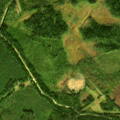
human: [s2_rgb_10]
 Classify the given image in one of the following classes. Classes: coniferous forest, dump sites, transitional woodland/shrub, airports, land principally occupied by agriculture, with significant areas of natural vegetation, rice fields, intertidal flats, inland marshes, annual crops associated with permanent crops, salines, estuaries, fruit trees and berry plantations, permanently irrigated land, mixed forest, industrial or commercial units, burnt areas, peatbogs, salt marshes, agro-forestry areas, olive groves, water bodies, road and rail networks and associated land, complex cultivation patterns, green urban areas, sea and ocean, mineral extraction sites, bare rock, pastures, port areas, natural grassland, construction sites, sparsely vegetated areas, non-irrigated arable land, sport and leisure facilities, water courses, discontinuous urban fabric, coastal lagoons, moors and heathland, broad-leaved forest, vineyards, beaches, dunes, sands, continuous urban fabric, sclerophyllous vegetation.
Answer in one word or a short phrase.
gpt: coniferous forest